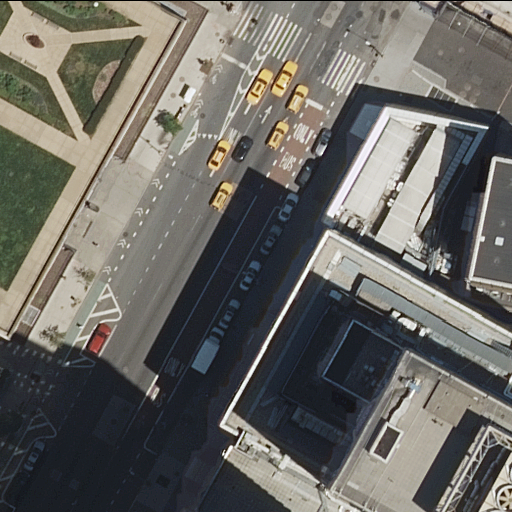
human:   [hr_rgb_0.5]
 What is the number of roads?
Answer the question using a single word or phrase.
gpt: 5

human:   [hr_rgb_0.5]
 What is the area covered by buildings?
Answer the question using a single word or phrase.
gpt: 6835m2

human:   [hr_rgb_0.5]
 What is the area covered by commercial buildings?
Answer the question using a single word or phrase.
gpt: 0m2

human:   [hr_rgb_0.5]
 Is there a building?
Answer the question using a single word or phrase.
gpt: yes

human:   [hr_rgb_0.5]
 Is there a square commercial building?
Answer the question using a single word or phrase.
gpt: no

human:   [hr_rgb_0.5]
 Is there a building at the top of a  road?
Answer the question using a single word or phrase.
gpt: no

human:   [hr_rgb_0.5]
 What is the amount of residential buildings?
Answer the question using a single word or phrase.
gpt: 2

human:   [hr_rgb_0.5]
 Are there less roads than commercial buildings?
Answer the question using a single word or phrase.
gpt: no

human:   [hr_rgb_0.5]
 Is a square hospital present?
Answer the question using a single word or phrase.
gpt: no

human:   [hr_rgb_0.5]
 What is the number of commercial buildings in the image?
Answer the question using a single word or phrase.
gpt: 0

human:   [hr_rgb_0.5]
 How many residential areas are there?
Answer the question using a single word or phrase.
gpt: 1

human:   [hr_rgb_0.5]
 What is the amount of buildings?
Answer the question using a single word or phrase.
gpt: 4

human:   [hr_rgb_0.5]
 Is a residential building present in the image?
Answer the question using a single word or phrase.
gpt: yes

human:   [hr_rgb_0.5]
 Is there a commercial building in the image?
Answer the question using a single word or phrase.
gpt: no

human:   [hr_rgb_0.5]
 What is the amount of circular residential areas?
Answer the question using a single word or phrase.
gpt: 0

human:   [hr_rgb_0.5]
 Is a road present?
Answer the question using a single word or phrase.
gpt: yes

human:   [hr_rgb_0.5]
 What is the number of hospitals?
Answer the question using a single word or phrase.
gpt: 1

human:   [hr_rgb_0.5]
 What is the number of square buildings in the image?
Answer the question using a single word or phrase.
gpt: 0

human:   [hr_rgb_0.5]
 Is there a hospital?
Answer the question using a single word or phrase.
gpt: yes

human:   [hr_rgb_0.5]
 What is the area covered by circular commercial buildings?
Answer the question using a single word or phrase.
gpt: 0m2

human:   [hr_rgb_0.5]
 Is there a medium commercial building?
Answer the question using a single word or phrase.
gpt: no

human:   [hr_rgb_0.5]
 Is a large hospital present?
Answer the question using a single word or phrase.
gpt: yes

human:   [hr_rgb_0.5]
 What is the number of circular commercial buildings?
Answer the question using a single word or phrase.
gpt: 0

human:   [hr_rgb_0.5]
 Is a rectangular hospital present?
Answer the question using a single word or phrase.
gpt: yes

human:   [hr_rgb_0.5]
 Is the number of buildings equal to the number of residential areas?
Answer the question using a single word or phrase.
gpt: no

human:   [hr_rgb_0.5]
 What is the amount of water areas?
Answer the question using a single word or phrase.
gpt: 0

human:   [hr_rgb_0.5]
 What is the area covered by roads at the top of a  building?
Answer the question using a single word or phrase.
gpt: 0m2

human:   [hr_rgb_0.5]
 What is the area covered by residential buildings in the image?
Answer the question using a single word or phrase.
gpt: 1775m2

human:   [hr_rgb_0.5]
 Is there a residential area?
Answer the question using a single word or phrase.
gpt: yes

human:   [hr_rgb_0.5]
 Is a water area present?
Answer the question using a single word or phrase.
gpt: no

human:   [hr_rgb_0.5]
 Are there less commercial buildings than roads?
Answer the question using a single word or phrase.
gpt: yes

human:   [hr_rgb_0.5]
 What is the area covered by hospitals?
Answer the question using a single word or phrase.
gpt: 9968m2

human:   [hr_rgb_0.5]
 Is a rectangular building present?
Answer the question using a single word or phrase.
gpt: yes

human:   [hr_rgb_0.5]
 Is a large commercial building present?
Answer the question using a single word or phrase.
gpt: no

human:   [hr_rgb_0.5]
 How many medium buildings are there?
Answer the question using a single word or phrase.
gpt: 1

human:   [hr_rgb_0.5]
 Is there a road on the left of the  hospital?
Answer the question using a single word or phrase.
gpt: yes

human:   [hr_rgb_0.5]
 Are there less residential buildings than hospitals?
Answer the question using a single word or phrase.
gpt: no

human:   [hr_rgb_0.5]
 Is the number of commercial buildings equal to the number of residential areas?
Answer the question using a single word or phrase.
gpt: no

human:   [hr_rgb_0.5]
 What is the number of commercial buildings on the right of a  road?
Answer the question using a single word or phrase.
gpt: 0

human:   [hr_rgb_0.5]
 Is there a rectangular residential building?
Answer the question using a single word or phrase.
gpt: yes

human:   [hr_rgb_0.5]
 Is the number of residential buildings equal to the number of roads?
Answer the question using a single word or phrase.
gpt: no

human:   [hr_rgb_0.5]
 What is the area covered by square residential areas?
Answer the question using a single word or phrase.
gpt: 0m2

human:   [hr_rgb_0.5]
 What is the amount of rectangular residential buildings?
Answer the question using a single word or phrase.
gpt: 1

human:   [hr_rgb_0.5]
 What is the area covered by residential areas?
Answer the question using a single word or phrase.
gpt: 569m2

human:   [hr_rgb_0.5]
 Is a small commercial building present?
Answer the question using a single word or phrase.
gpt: no

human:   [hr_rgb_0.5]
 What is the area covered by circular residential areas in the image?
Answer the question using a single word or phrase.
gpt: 0m2

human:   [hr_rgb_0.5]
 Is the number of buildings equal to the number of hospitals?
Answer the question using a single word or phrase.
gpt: no

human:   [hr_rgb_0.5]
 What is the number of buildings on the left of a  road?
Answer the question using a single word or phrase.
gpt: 0

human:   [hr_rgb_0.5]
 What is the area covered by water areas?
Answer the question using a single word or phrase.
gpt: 0m2

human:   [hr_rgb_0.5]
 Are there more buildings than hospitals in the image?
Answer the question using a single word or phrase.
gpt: yes

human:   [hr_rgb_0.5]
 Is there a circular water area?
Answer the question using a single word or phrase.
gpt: no

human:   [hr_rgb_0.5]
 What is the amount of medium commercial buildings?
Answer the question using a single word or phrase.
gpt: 0

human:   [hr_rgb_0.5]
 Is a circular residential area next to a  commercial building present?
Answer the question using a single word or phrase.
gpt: no

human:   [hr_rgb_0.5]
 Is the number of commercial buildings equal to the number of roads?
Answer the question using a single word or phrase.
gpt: no

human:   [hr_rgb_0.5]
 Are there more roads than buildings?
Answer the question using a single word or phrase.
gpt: yes

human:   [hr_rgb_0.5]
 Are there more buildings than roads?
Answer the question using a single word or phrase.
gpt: no

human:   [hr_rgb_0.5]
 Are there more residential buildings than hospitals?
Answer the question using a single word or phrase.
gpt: yes

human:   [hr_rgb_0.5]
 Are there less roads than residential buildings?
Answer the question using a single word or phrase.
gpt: no

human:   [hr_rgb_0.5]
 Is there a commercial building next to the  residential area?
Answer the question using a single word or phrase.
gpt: no

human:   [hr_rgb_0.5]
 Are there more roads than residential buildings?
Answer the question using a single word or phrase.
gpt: yes

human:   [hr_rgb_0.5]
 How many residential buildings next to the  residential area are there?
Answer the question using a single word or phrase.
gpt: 2

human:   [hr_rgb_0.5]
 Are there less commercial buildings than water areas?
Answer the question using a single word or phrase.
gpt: no

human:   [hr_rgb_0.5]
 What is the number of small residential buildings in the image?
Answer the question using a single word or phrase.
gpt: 0

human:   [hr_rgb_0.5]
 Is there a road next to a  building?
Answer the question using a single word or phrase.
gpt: yes